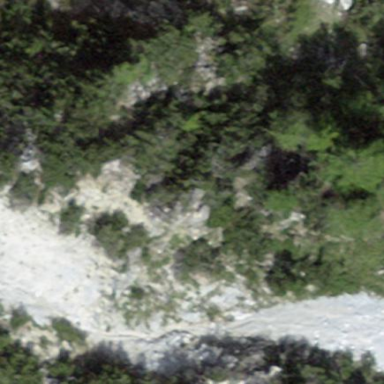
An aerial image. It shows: Natural scree.